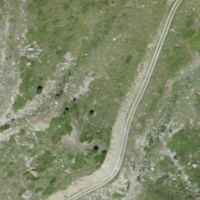
EUNIS habitat code: 26
Species observed at this site:
Pyrrhocorax graculus
Saxicola rubetra
Callophrys rubi
Corvus corax
Linaria cannabina